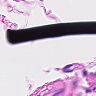
Metastatic tissue present: no